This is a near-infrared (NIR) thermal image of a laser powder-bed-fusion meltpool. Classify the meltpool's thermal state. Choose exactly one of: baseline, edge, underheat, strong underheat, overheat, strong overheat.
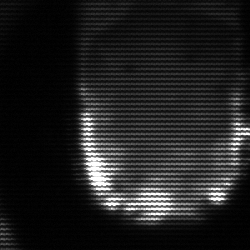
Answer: baseline